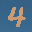
Label: 4